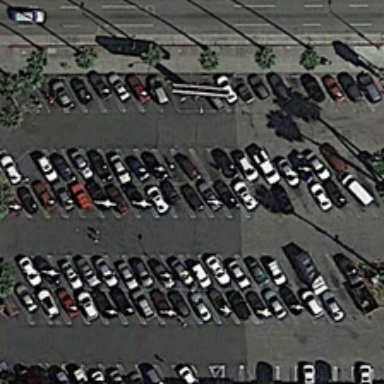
There is a parking lot next to the road .